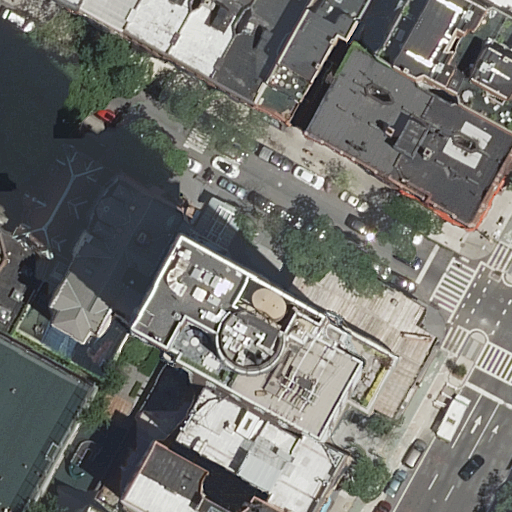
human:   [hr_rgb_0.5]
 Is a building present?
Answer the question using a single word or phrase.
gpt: yes

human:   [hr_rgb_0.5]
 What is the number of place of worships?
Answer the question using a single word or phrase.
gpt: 1

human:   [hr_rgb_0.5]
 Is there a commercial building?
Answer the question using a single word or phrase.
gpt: no

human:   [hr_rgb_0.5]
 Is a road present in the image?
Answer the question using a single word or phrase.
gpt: yes

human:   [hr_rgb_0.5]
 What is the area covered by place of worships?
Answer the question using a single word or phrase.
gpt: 182m2

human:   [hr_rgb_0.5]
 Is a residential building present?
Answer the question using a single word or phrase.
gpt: yes

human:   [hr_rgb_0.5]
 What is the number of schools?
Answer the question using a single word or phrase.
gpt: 1

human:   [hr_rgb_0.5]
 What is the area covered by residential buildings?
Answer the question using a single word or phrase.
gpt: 4175m2

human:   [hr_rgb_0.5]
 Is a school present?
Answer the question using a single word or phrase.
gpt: yes

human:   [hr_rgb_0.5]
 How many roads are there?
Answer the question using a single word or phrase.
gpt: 3

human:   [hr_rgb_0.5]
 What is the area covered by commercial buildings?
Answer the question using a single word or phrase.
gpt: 0m2

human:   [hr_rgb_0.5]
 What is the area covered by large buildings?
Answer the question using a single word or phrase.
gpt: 1779m2

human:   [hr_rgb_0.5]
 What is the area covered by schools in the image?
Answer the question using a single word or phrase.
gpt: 742m2

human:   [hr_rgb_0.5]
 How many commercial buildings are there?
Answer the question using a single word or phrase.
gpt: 0

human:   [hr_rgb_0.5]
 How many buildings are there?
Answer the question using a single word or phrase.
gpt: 17

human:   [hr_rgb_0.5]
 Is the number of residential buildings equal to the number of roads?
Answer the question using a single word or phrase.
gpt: no

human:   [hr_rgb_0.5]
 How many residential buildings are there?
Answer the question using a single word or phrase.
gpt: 16

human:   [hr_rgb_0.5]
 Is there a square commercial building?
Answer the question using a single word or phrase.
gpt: no

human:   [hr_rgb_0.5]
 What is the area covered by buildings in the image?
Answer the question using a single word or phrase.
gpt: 4358m2

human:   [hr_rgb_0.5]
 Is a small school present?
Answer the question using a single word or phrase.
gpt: no

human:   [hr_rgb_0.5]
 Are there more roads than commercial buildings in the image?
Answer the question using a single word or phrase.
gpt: yes

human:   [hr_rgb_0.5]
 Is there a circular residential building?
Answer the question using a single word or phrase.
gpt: no

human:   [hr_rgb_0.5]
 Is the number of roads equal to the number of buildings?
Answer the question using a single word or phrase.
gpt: no

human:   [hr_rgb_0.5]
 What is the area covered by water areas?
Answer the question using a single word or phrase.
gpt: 0m2

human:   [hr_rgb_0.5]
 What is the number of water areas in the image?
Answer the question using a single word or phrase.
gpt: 0

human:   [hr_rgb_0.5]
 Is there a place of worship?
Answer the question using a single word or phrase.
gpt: yes

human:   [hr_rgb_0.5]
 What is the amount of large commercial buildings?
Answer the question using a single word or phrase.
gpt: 0

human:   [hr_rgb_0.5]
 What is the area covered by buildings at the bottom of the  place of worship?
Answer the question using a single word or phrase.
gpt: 1012m2

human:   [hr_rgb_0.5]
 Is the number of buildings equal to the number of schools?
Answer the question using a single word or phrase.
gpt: no

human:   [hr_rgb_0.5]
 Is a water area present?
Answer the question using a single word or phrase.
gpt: no

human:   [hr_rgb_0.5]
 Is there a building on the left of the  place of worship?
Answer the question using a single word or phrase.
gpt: no

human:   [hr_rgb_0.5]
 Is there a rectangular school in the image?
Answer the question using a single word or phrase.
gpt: no

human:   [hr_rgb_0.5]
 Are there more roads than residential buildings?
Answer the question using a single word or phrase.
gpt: no

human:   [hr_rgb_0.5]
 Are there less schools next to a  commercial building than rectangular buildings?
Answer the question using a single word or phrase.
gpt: yes

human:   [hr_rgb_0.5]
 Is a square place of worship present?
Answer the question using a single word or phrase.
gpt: no

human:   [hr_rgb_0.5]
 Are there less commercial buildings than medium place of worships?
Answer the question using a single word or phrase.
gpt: yes

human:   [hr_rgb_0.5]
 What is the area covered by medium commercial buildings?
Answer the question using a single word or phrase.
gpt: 0m2

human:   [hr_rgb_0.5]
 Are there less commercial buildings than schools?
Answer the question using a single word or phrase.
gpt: yes

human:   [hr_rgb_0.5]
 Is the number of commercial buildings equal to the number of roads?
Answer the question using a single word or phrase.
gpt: no

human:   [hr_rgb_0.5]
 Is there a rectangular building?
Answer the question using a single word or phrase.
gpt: yes

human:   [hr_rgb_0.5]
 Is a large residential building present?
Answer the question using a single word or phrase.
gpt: yes

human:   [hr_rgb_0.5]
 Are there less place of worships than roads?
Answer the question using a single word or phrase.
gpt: yes

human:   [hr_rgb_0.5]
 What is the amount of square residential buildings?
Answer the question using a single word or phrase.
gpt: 0

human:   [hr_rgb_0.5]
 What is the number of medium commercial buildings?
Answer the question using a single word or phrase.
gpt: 0

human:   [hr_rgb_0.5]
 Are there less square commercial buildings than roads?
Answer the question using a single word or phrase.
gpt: yes

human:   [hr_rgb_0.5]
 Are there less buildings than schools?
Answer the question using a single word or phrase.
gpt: no

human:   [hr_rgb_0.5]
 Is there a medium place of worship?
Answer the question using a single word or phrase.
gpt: yes

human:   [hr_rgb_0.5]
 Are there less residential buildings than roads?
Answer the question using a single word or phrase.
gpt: no

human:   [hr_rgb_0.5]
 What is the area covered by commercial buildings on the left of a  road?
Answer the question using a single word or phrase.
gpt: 0m2

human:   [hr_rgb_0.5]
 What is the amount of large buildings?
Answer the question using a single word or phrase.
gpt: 2

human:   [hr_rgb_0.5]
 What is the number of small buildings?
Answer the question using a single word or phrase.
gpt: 4

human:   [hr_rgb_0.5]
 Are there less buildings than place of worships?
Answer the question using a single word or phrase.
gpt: no

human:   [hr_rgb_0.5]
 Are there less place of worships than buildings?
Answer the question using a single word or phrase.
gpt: yes

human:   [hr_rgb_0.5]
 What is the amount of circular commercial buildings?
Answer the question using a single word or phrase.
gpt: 0

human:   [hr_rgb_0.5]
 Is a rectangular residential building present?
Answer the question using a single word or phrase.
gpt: yes

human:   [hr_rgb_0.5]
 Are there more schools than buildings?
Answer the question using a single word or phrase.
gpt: no

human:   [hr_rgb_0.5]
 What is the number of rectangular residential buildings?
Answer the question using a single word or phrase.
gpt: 5

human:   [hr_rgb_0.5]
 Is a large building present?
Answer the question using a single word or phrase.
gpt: yes

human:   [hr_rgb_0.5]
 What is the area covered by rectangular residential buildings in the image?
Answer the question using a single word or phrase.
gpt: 604m2

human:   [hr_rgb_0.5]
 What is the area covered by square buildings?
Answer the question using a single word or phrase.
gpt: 0m2

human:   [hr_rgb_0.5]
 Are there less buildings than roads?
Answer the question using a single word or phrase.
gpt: no

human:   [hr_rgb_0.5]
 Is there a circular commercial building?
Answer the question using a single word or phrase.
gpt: no

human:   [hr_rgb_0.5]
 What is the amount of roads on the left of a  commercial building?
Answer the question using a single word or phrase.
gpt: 0

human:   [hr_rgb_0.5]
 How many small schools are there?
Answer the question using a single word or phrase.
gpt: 0